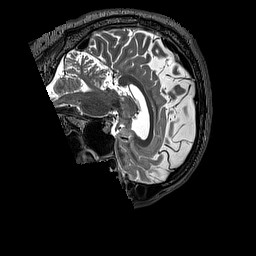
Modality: T2w
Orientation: sagittal
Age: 63
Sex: male
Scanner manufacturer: siemens
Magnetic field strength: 3 T
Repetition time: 3.2 s
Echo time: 0.567 s